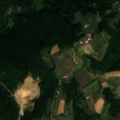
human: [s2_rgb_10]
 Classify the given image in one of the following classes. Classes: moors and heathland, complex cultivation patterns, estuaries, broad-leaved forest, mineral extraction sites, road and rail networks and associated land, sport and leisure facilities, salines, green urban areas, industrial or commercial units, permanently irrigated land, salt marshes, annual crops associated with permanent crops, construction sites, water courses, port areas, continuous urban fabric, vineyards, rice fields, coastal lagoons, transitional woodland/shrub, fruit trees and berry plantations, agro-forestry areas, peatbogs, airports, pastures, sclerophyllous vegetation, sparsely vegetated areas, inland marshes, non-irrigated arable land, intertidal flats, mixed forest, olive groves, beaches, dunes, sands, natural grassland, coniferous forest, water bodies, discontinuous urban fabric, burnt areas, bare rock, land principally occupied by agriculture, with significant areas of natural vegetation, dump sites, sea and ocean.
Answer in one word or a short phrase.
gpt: complex cultivation patterns, broad-leaved forest, coniferous forest, mixed forest